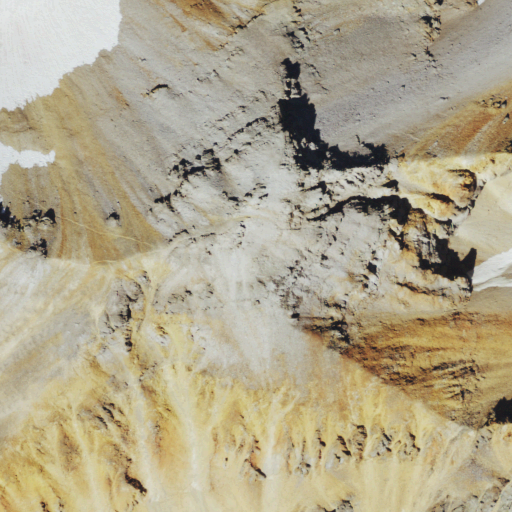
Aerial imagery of mountain in Colorado named Fuller Peak containing only barren land